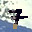
Label: 7